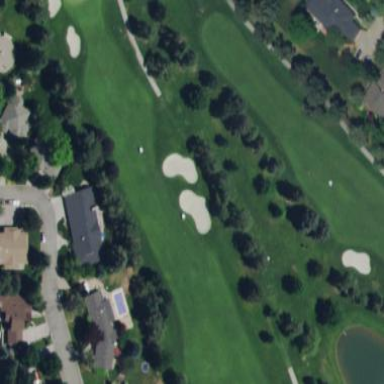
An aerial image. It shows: Golf fairway surrounded by grass.